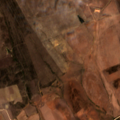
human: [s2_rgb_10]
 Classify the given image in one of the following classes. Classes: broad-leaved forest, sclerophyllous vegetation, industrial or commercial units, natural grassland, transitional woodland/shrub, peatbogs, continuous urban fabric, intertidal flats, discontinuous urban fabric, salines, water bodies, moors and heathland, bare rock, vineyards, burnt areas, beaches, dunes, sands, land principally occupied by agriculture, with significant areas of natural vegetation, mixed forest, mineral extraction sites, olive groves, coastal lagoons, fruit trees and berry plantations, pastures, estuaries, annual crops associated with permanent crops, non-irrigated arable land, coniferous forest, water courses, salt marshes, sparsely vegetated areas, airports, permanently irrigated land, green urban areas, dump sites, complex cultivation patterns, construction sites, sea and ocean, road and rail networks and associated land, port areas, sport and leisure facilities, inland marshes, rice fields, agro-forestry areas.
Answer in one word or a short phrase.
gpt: non-irrigated arable land, pastures, sclerophyllous vegetation